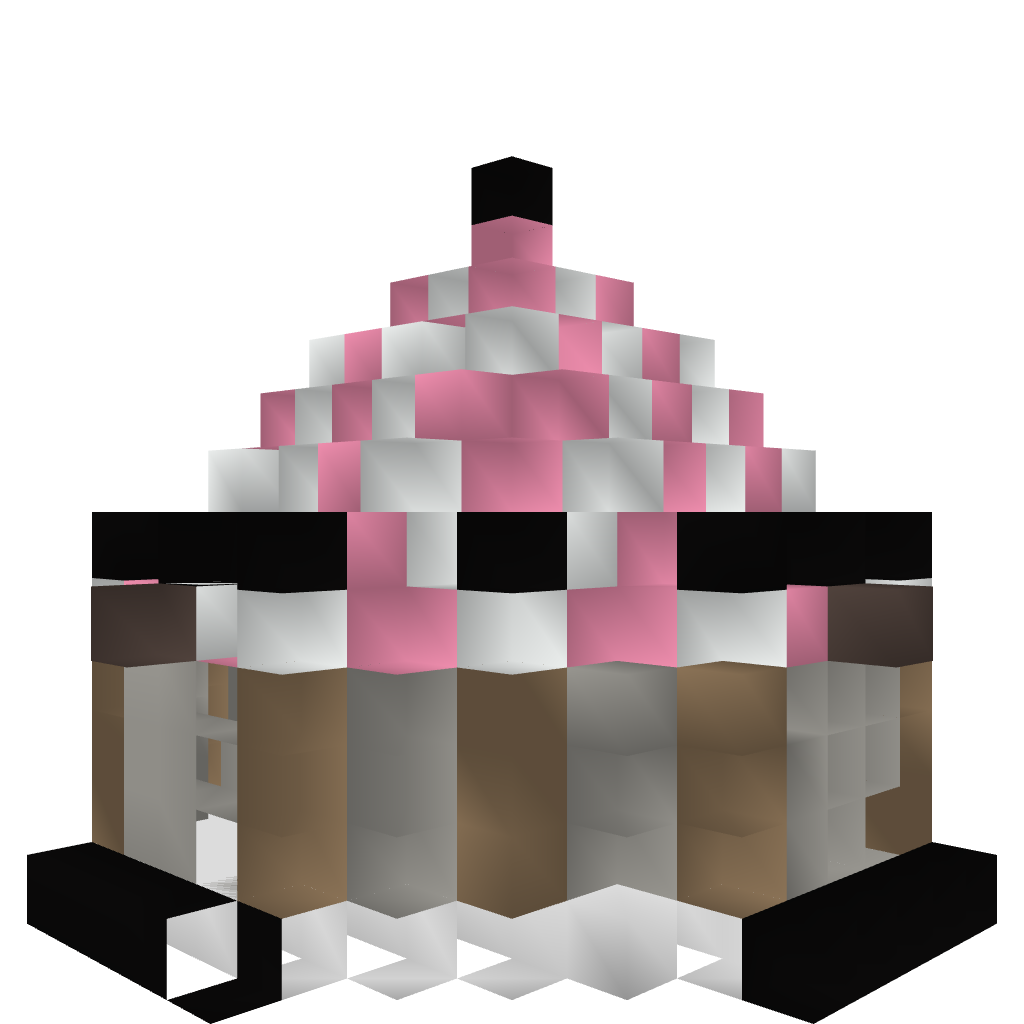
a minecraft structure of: Piggy go round!